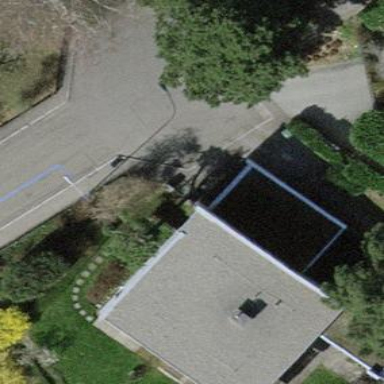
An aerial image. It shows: Close-up view of roof part of building.